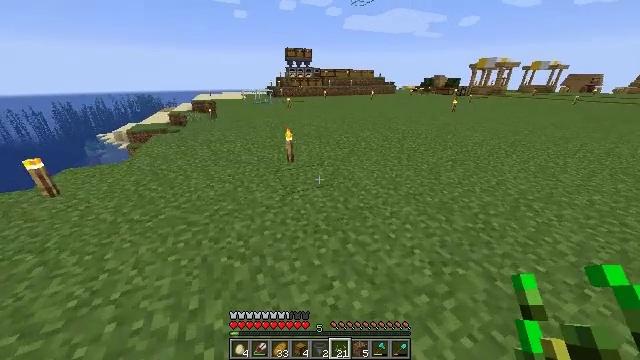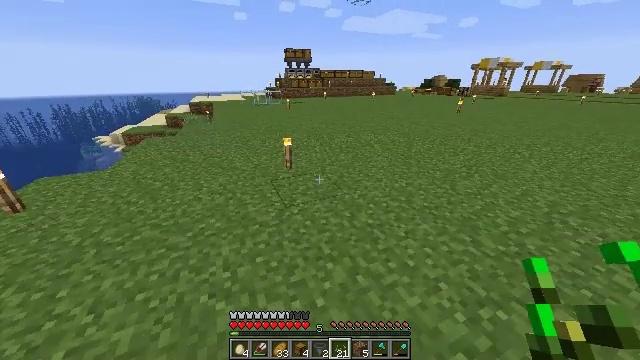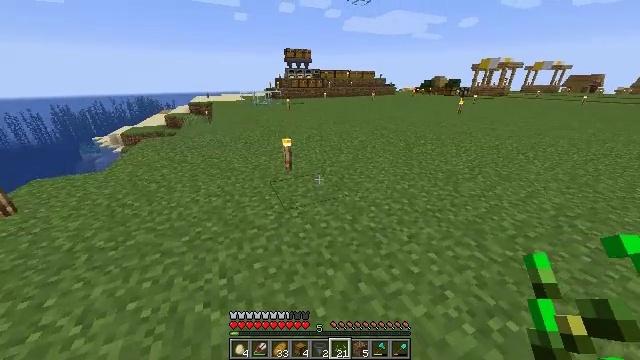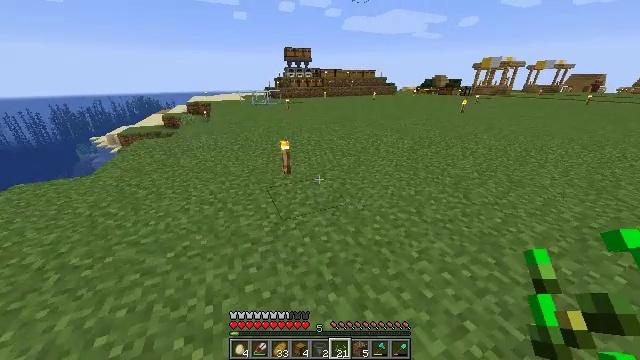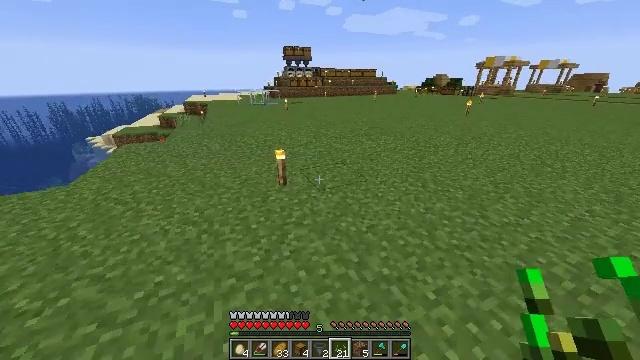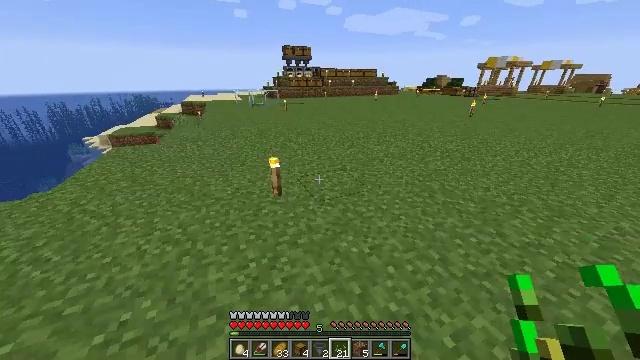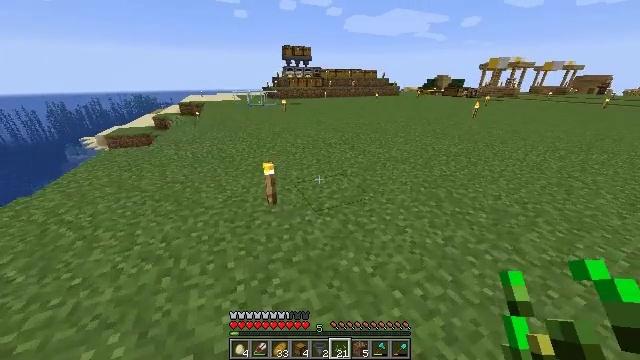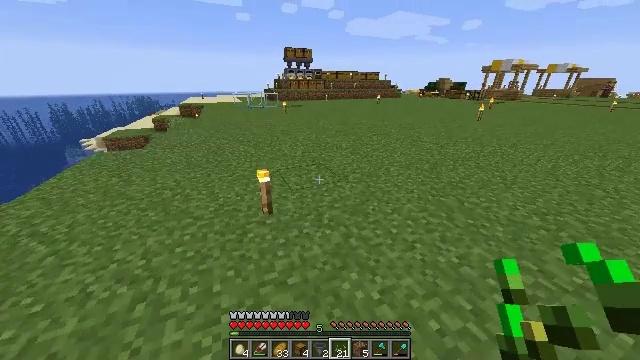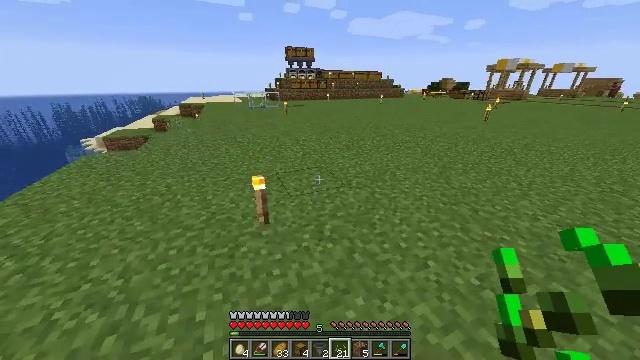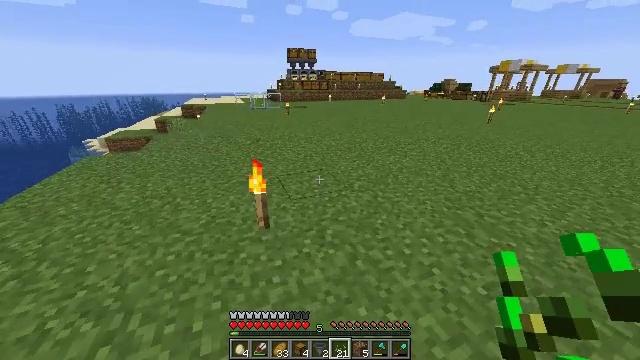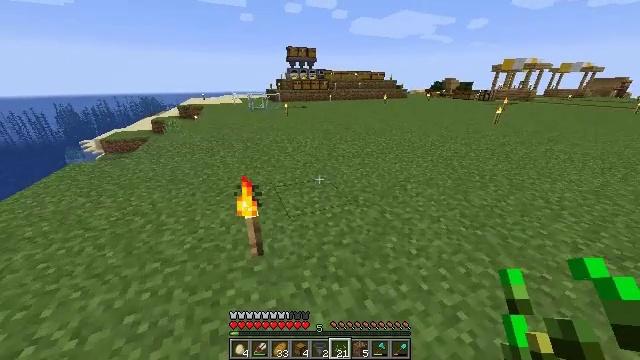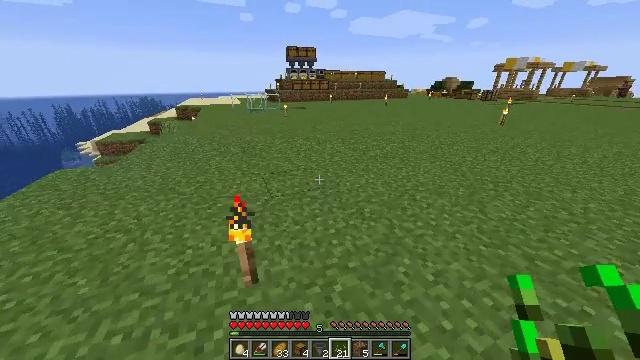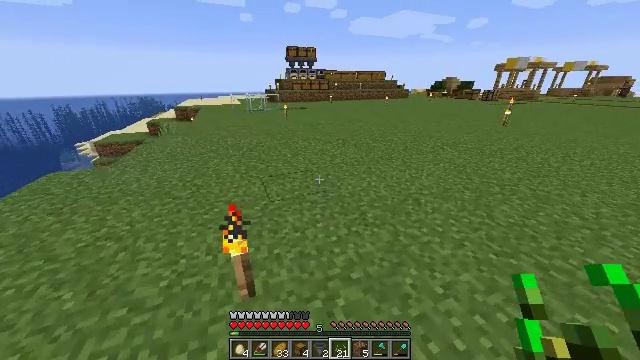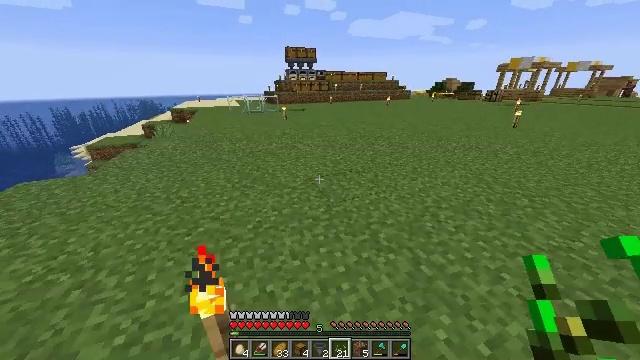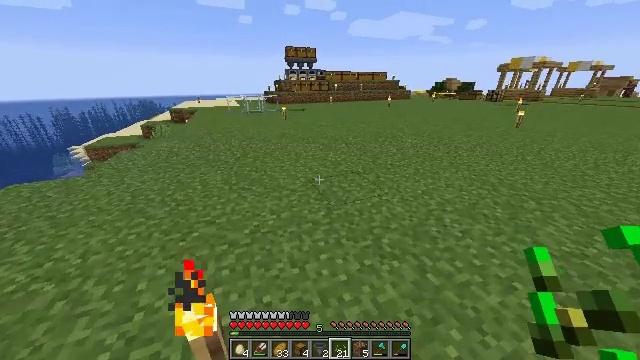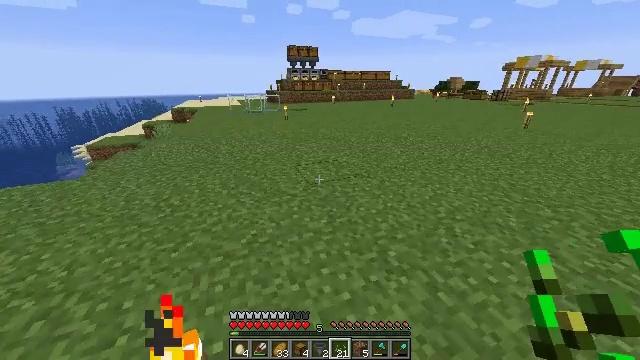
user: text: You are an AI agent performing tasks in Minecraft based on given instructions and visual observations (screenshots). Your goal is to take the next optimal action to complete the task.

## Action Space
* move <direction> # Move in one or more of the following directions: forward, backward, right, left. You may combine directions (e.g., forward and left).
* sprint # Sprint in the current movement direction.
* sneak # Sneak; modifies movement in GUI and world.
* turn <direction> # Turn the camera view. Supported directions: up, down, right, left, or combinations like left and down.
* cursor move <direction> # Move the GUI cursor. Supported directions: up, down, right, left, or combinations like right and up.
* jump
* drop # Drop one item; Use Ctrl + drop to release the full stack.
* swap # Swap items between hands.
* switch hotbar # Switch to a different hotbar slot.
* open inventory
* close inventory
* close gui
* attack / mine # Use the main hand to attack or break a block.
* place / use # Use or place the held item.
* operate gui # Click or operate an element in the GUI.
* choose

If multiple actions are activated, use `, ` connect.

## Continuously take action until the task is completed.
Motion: motion action
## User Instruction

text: Kill a zombie.
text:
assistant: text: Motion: move forward, sprint
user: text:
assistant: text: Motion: move forward, sprint
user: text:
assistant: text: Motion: move forward, sprint
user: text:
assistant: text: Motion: move forward
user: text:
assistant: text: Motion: move forward
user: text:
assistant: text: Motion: move forward
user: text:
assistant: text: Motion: move forward
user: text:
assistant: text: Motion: move forward, sprint
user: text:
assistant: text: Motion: move forward, sprint
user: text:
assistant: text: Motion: move forward, sprint
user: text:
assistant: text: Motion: move forward, sprint
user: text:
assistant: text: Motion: move forward
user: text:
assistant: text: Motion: move forward
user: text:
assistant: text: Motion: move forward
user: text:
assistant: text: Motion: move forward, sprint
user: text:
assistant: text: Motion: move forward, sprint
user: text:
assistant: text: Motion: move forward, sprint
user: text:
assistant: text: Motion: move forward, sprint
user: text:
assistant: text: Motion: move forward
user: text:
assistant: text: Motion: move forward
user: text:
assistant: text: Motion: move forward, turn left
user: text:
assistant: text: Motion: move forward, turn left
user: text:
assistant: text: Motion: move forward, turn left
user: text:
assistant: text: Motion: move forward, turn left
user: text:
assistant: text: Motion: turn left and up
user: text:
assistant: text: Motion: turn left
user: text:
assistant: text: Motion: turn left
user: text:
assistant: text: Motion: turn left
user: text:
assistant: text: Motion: turn left
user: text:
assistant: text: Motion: no_op